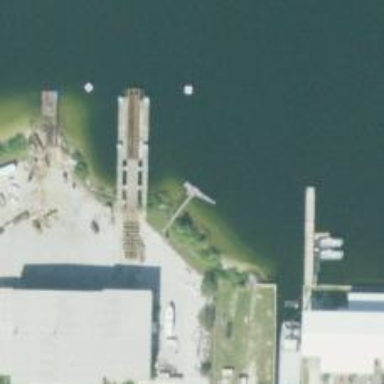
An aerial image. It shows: Man-made pier.